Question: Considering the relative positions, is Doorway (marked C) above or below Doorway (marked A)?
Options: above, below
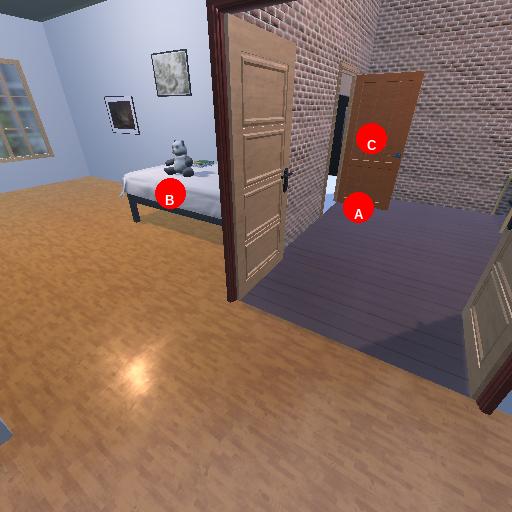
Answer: above